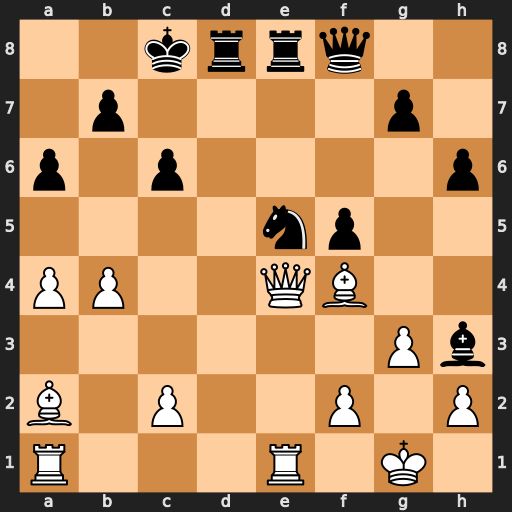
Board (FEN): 2krrq2/1p4p1/p1p4p/4np2/PP2QB2/6Pb/B1P2P1P/R3R1K1
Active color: w
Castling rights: -
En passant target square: -
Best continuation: Qe3 Qxb4 Bxe5